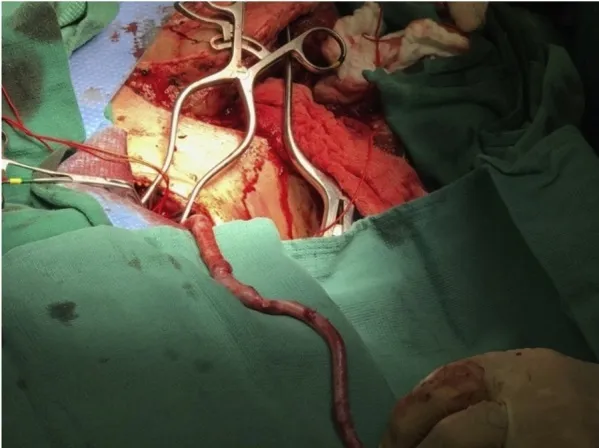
Right common carotid artery to right axillary artery bypass using cadaver vein graft.
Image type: medical_photograph (other_medical_photograph)